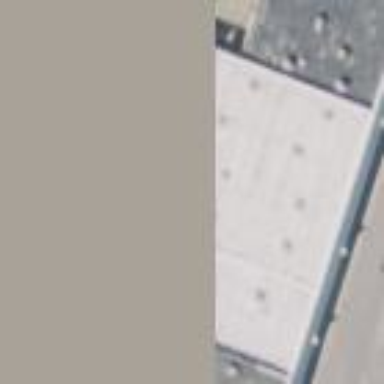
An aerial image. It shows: Commercial building.